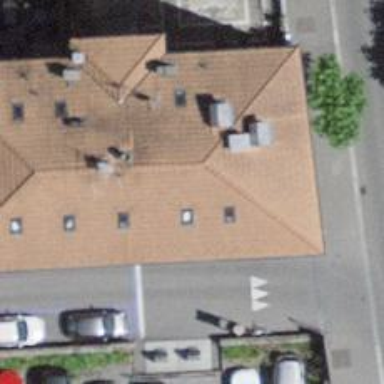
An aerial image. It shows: Pub.